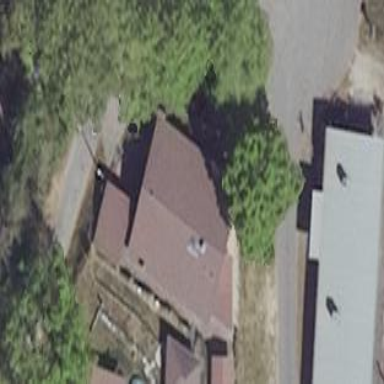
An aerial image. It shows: Residential house.